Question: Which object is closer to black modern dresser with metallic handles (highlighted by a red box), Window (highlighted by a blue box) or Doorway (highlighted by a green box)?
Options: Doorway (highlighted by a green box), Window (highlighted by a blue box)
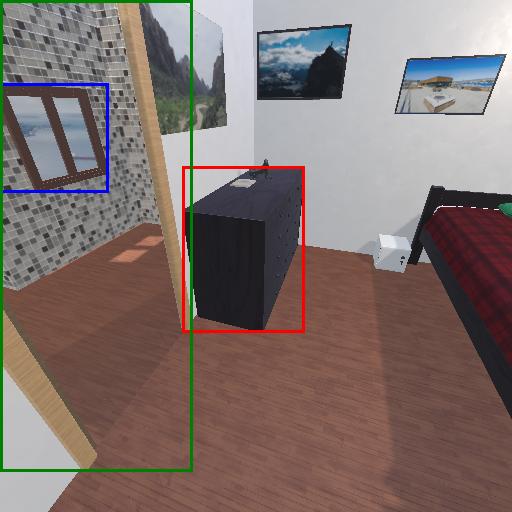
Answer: Doorway (highlighted by a green box)